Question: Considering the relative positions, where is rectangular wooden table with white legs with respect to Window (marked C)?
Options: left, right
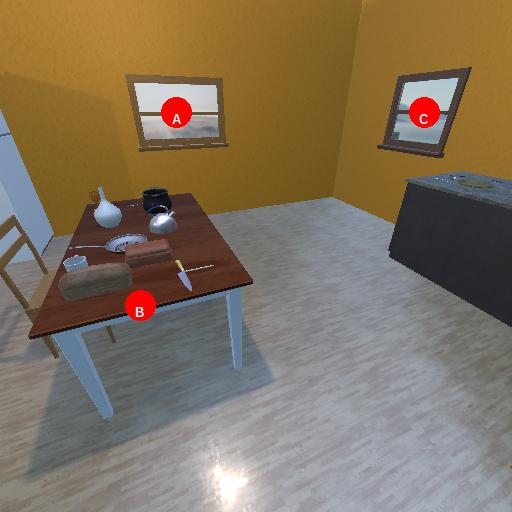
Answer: left